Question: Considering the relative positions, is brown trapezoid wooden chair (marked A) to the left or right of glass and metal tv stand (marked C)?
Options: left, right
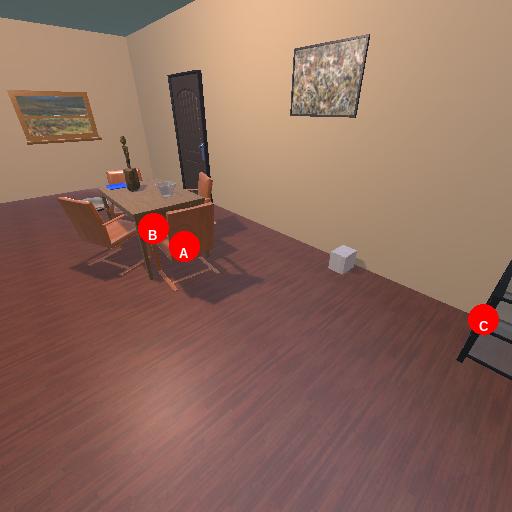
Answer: left